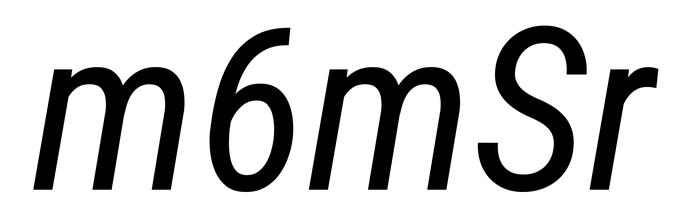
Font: Roboto-Italic_Condensed_Italic